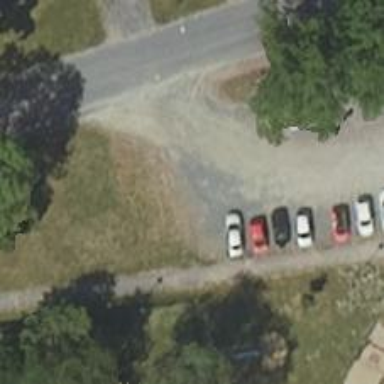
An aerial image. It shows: Road serving as parking aisle.